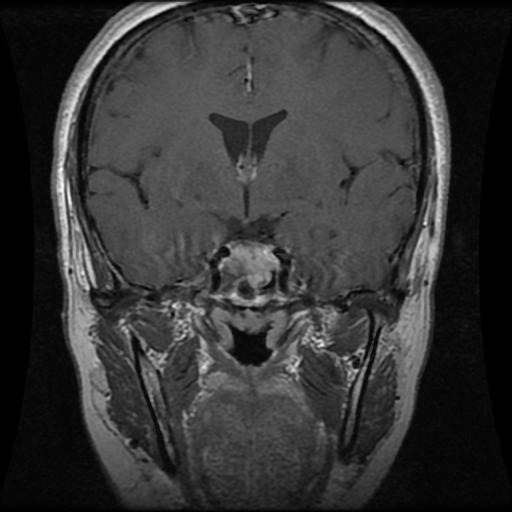
Label: pituitary